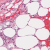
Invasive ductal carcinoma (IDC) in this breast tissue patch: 0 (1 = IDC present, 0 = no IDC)